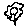
Label: flower